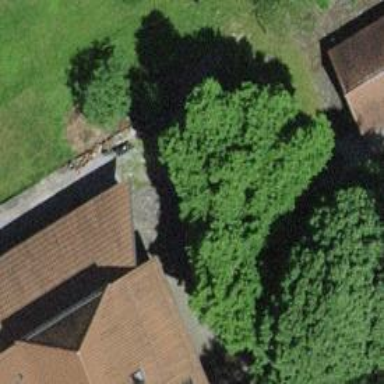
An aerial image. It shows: Driveway.